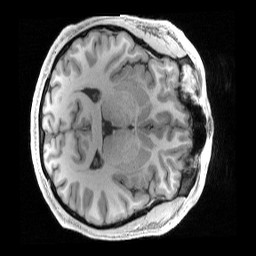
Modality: T1w
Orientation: axial
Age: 25
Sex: male
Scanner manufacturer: siemens
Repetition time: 2.4 s
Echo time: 0.00231 s